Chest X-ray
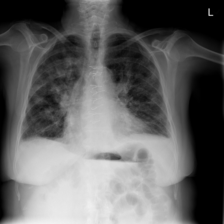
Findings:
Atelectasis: negative
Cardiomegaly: negative
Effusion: negative
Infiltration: positive
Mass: negative
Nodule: negative
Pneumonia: positive
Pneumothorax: negative
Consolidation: negative
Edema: negative
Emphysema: negative
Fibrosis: negative
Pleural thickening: negative
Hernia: negative